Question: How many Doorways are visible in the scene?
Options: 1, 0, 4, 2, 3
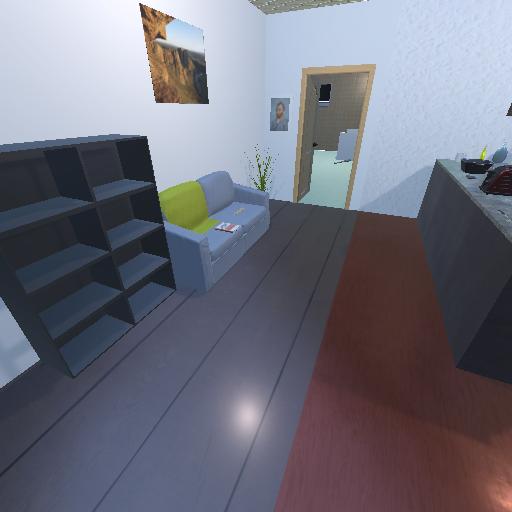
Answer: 1